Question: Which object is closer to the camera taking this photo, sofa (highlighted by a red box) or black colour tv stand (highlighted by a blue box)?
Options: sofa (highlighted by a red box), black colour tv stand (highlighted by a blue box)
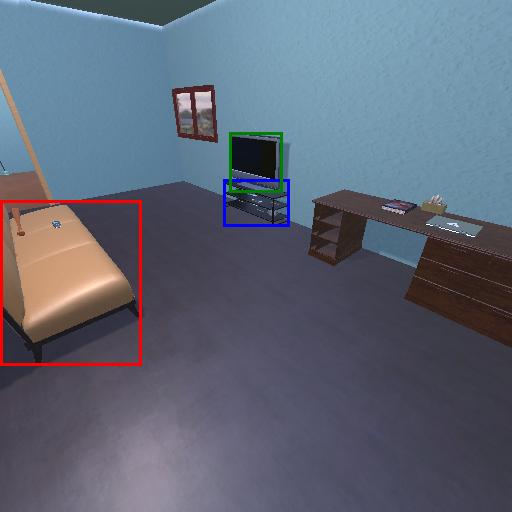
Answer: sofa (highlighted by a red box)